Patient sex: M
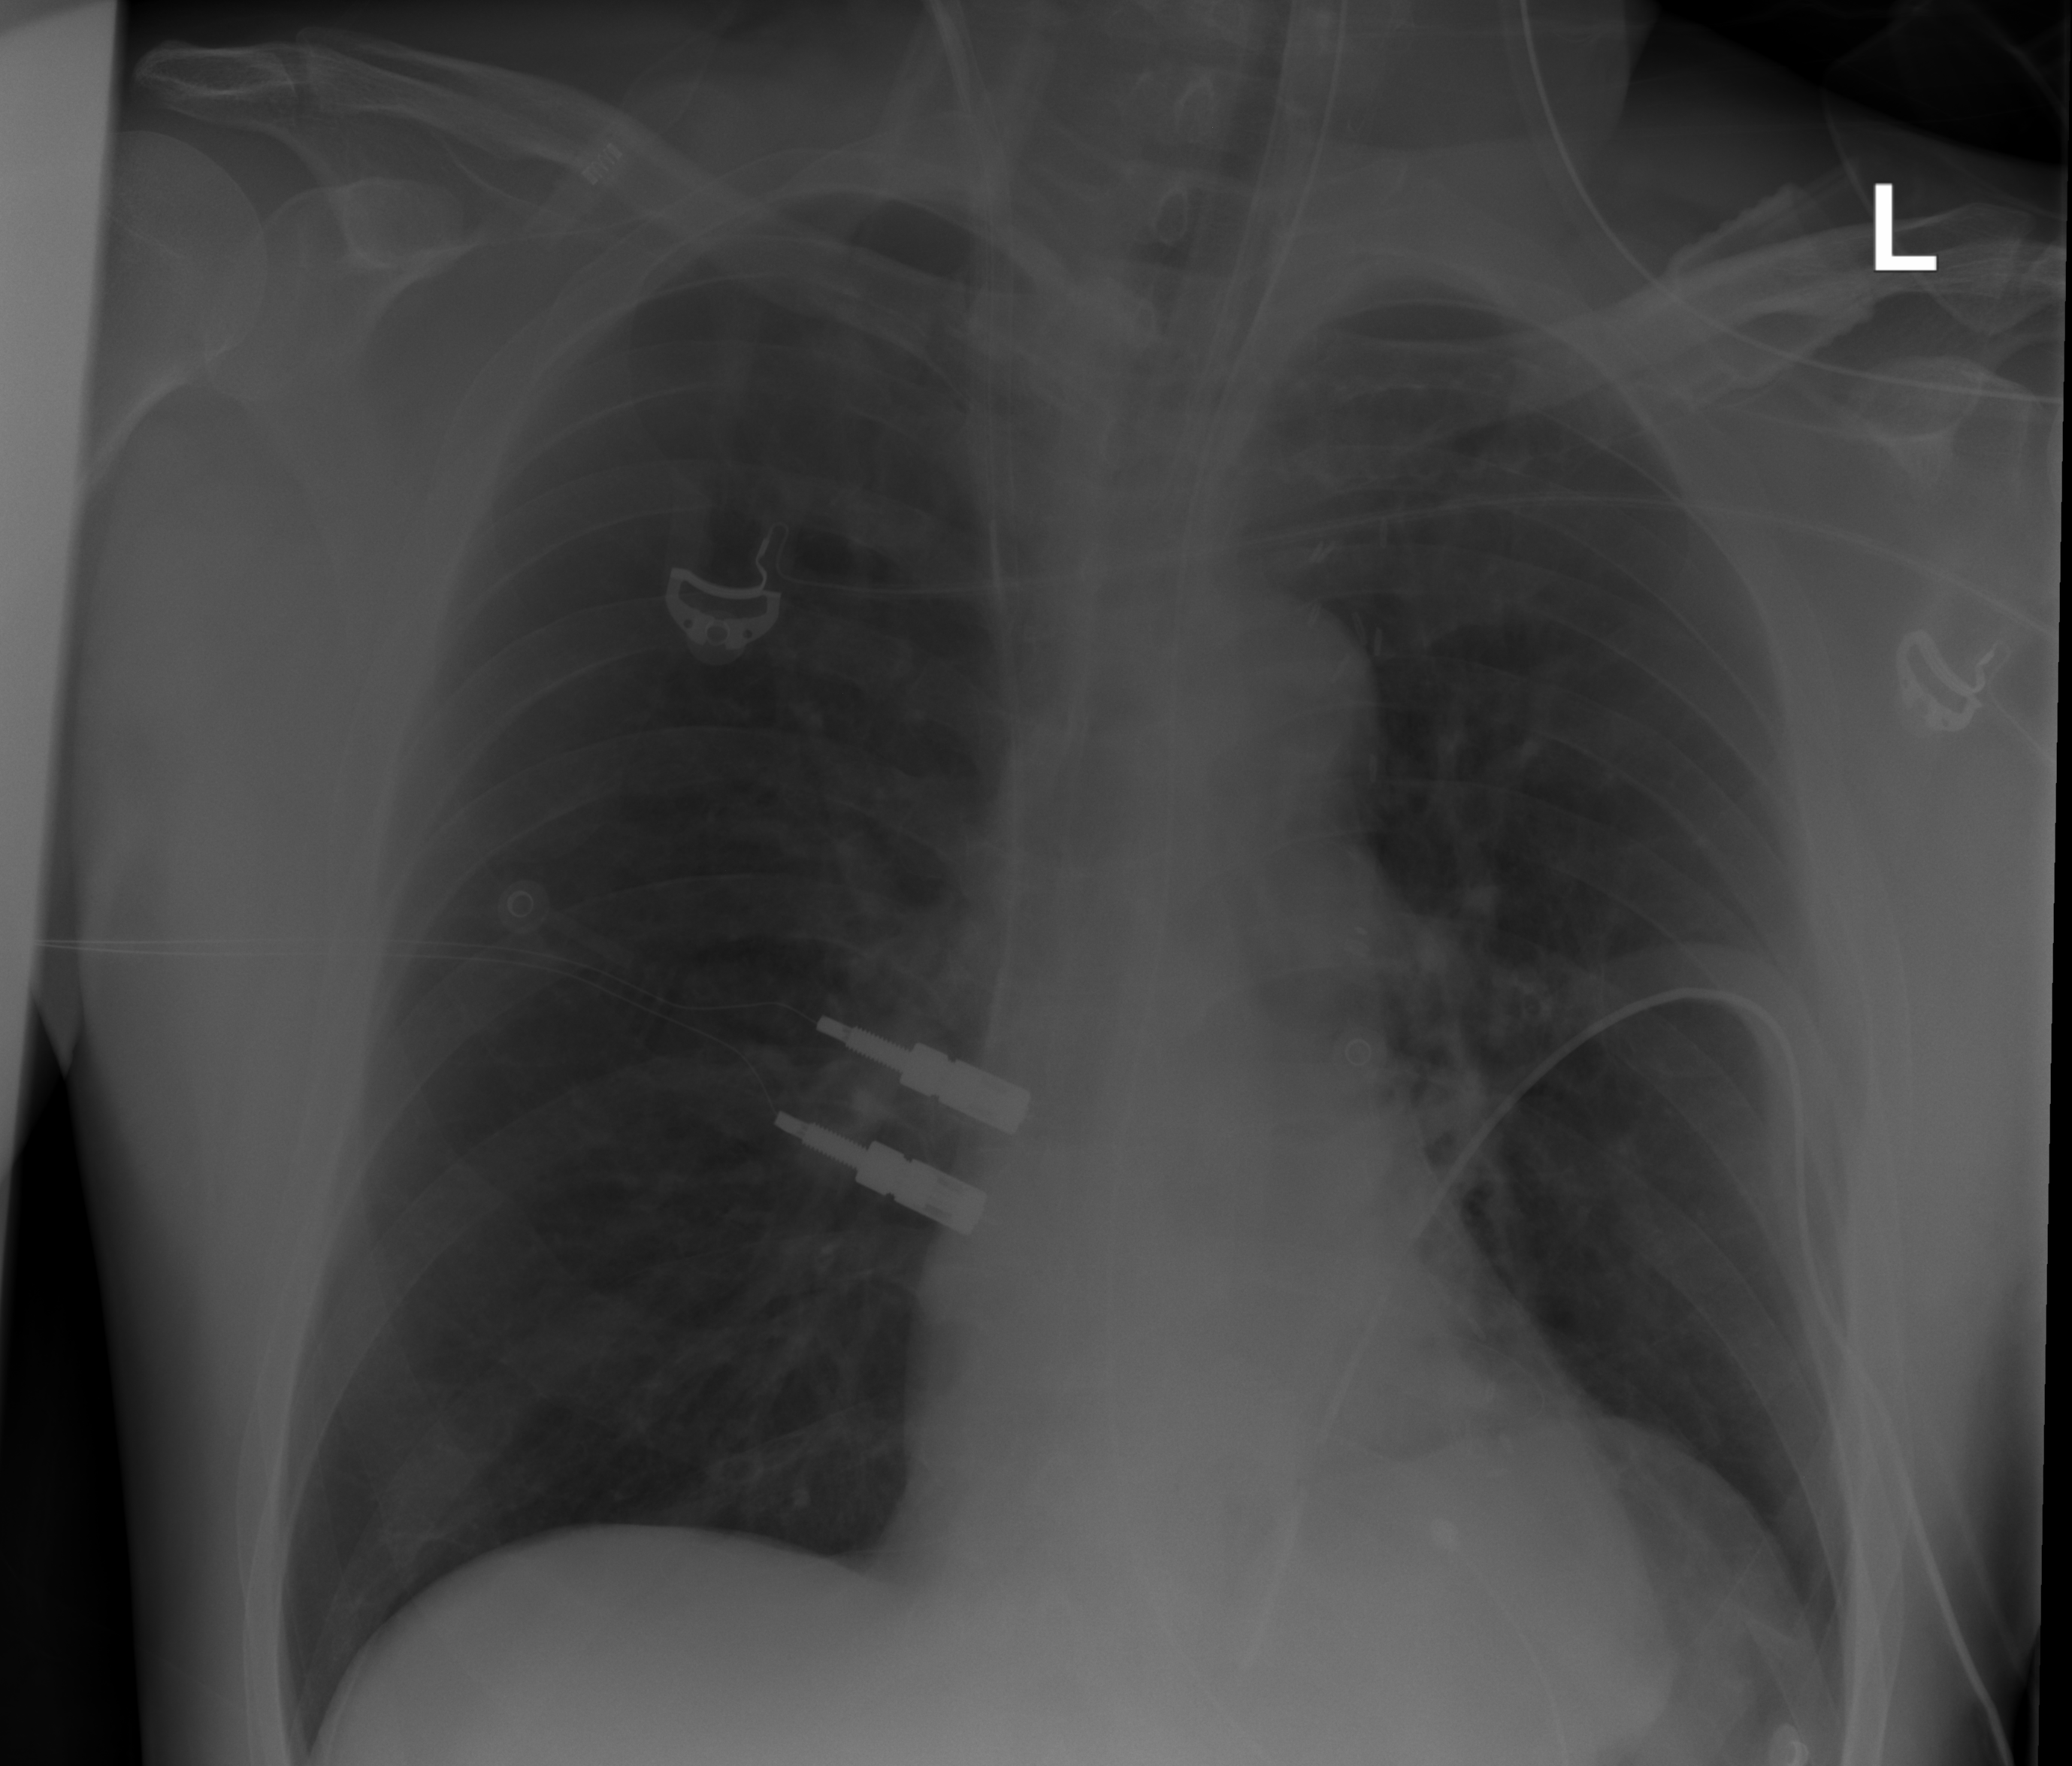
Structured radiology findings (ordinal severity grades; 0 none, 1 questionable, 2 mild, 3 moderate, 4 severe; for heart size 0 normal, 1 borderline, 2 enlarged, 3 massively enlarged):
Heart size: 0
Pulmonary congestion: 0
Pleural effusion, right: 0
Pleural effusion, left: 0
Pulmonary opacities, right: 0
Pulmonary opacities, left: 1
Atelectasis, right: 0
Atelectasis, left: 0